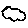
Label: cloud